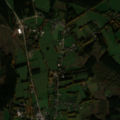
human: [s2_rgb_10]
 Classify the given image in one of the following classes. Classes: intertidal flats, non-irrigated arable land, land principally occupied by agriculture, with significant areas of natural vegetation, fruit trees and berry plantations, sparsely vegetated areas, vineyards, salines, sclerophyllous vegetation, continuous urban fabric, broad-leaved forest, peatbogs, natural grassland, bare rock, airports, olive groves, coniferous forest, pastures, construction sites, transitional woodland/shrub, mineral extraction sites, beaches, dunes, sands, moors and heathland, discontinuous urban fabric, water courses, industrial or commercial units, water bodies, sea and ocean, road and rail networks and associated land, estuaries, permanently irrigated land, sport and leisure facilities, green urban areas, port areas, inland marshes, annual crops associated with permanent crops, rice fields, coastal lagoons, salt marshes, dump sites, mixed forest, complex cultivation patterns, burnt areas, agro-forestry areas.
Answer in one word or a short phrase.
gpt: discontinuous urban fabric, pastures, coniferous forest, mixed forest, transitional woodland/shrub